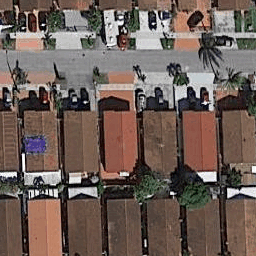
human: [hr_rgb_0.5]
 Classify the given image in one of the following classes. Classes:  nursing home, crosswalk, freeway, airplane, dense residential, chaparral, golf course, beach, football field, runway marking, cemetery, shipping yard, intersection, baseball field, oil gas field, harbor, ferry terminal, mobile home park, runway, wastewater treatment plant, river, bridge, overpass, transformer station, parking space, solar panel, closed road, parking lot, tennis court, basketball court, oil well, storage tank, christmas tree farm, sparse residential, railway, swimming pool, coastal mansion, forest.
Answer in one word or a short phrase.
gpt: dense residential